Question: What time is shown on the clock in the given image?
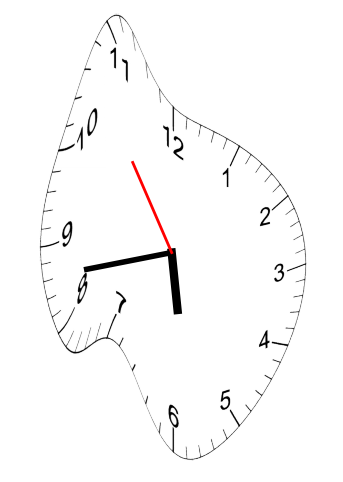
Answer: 05:42:54